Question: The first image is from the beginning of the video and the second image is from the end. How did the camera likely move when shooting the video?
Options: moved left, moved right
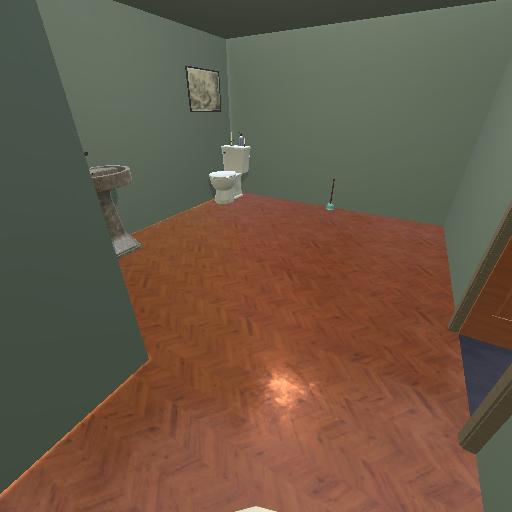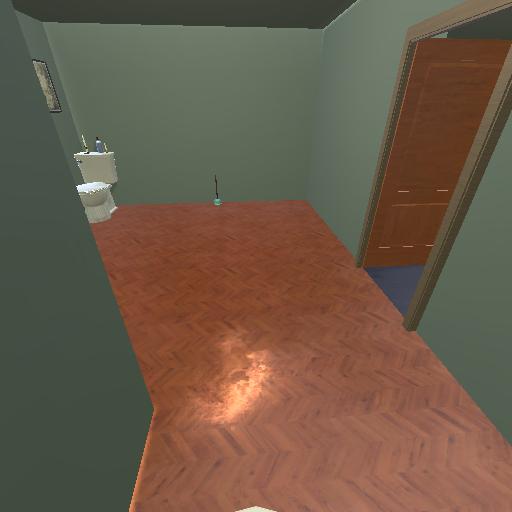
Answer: moved left